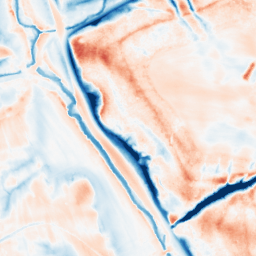
Category: multiscale
Decomposition family: dog_multiscale
Decomposition parameters: sigma_ratio: 1.6
n_scales: 6
base_sigma: 0.5
Upsampling method: regularized
Upsampling parameters: scale: 4
lambda_reg: 0.01
Upsampling scale: 4